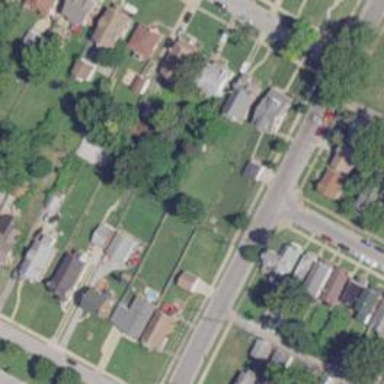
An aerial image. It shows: Neighborhood.